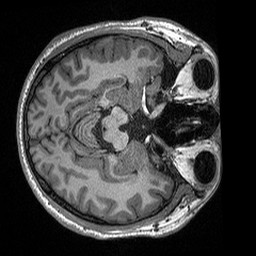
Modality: T1w
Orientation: axial
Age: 24
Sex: male
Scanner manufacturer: siemens
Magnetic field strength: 3 T
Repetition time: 2.3 s
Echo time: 0.00298 s